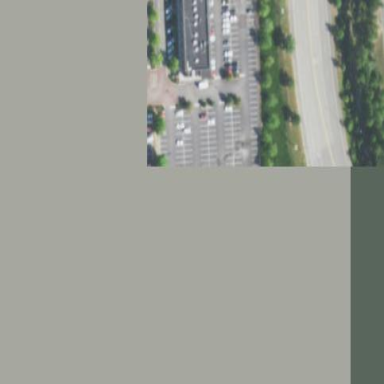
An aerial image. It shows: Parking area.